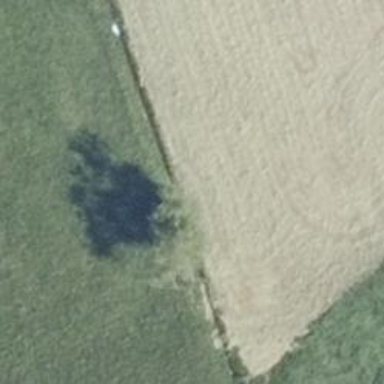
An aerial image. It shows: Deciduous broadleaved tree.